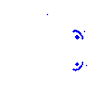
Particle: proton